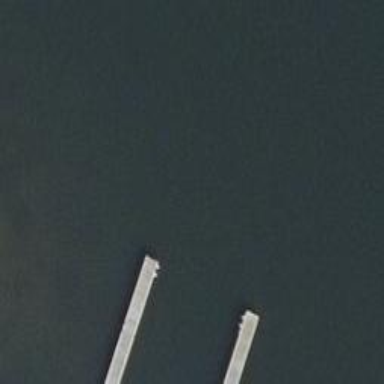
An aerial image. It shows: Man-made pier.